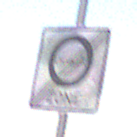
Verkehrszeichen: EndeUmweltzone
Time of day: SunriseSunset
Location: Outdoor (Nature)
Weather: Clear
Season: NotSpecified
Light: Natural